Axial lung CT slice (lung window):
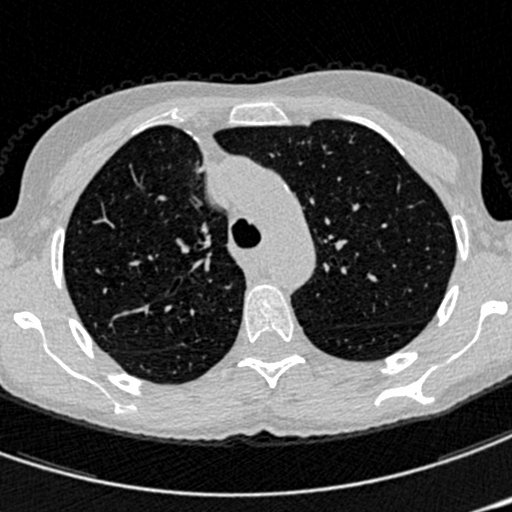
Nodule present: no